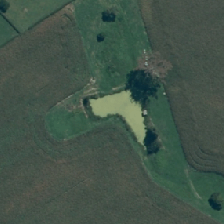
Land cover: lake_pond